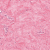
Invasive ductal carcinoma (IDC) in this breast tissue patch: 0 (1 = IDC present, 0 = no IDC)